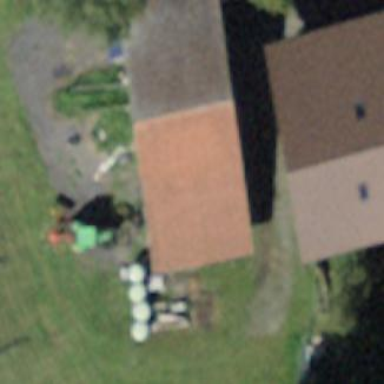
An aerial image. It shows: Barn.